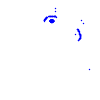
Particle: kaon